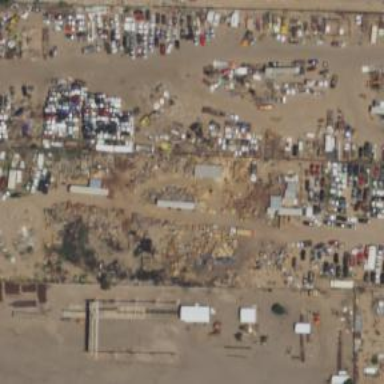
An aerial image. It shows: Scrap yard located in industrial area.